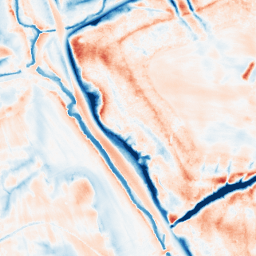
Category: edge_preserving
Decomposition family: guided
Decomposition parameters: radius: 8
eps: 0.1
Upsampling method: sinc_hamming
Upsampling parameters: scale: 8
kernel_size: 16
Upsampling scale: 8